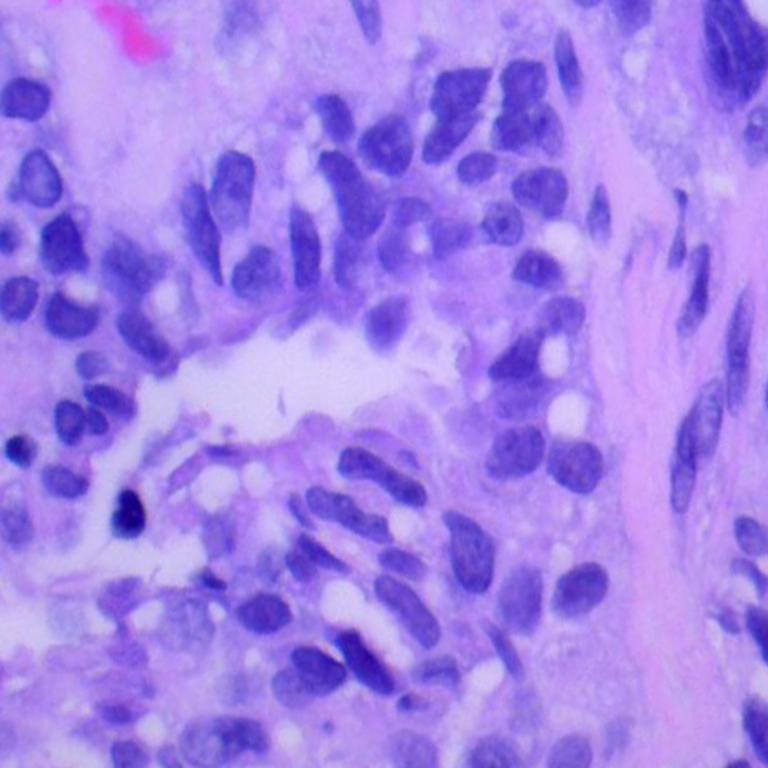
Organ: lung
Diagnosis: adenocarcinomas